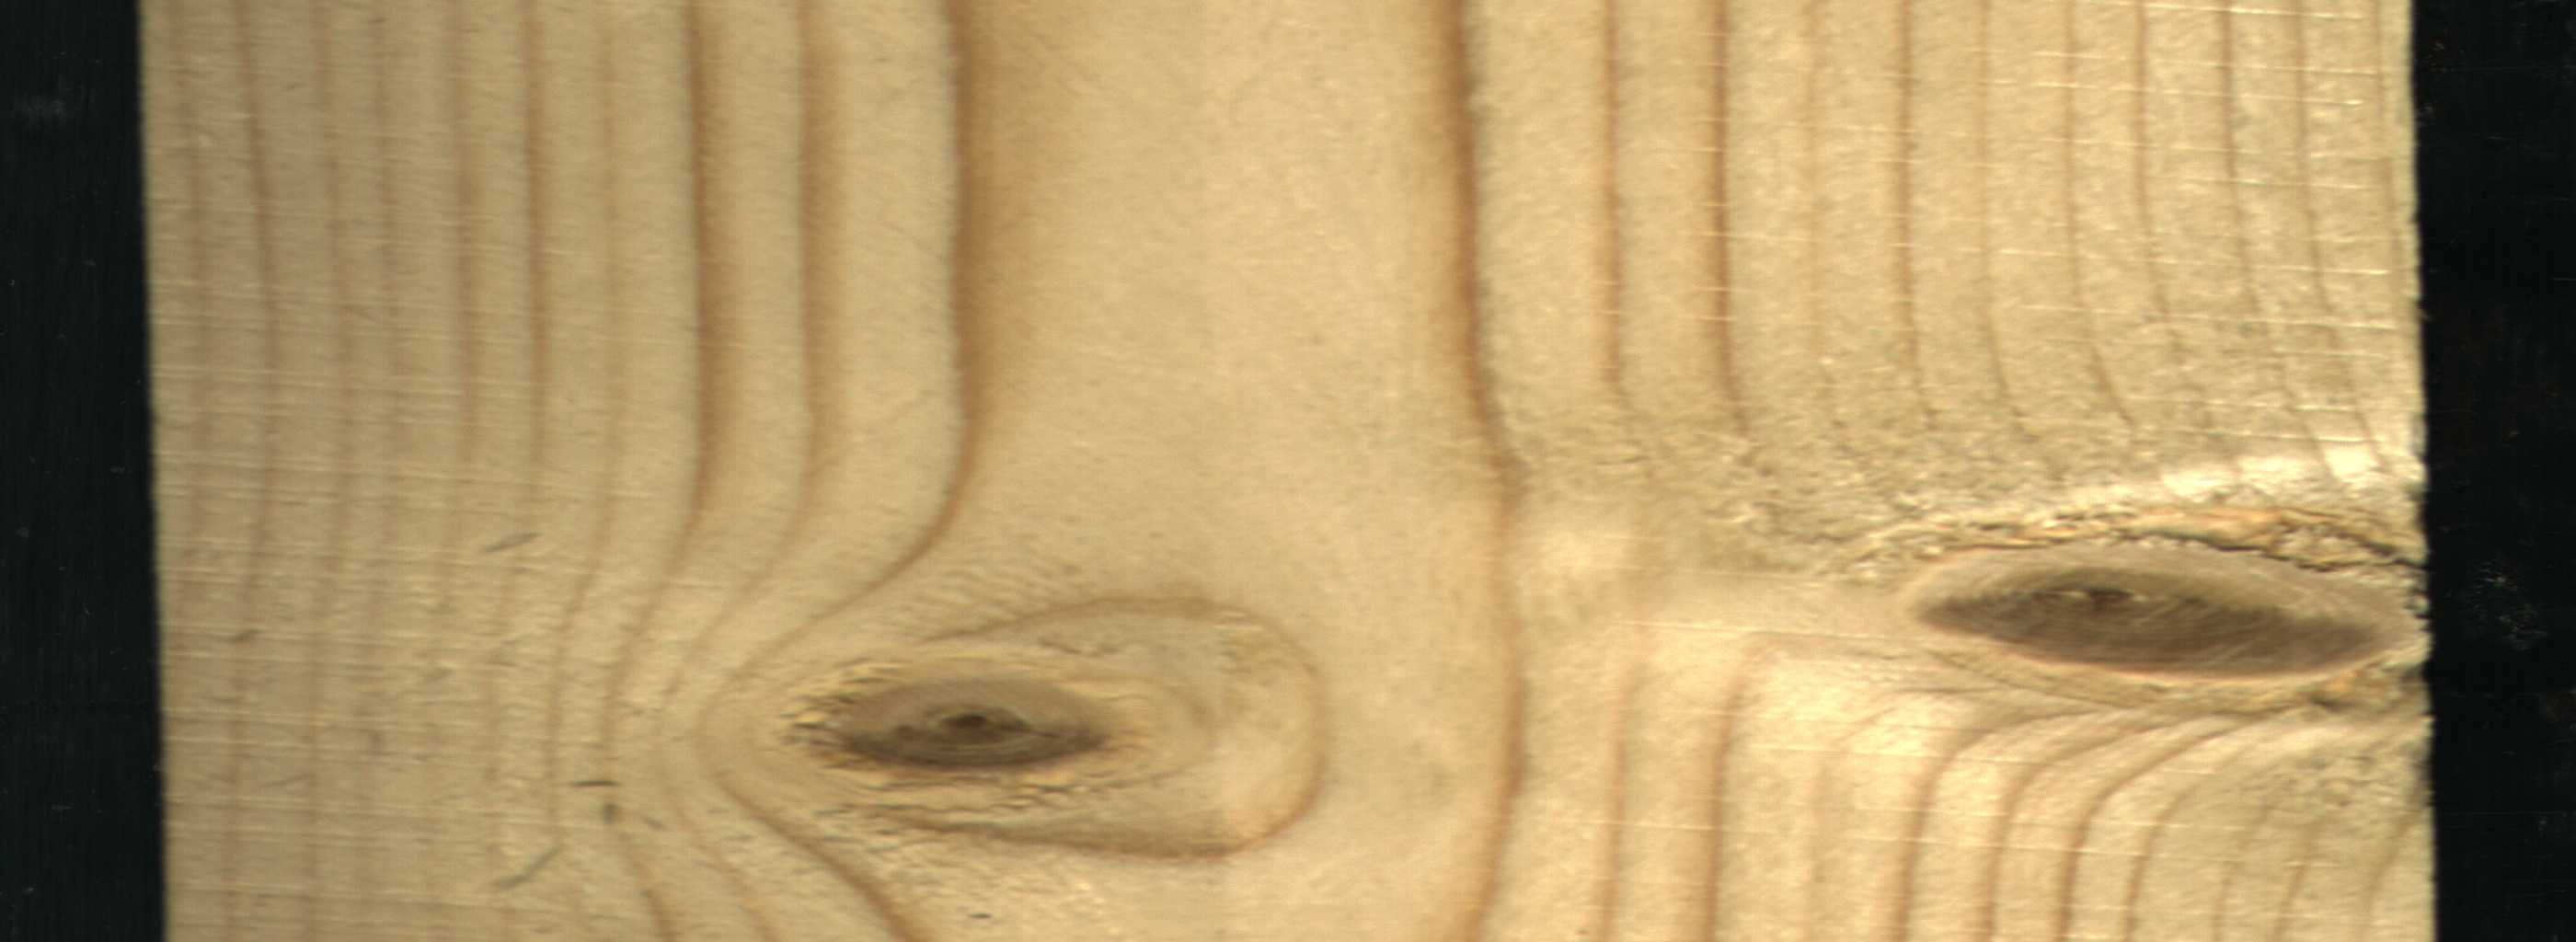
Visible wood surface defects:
Live_Knot
Live_Knot